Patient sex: M
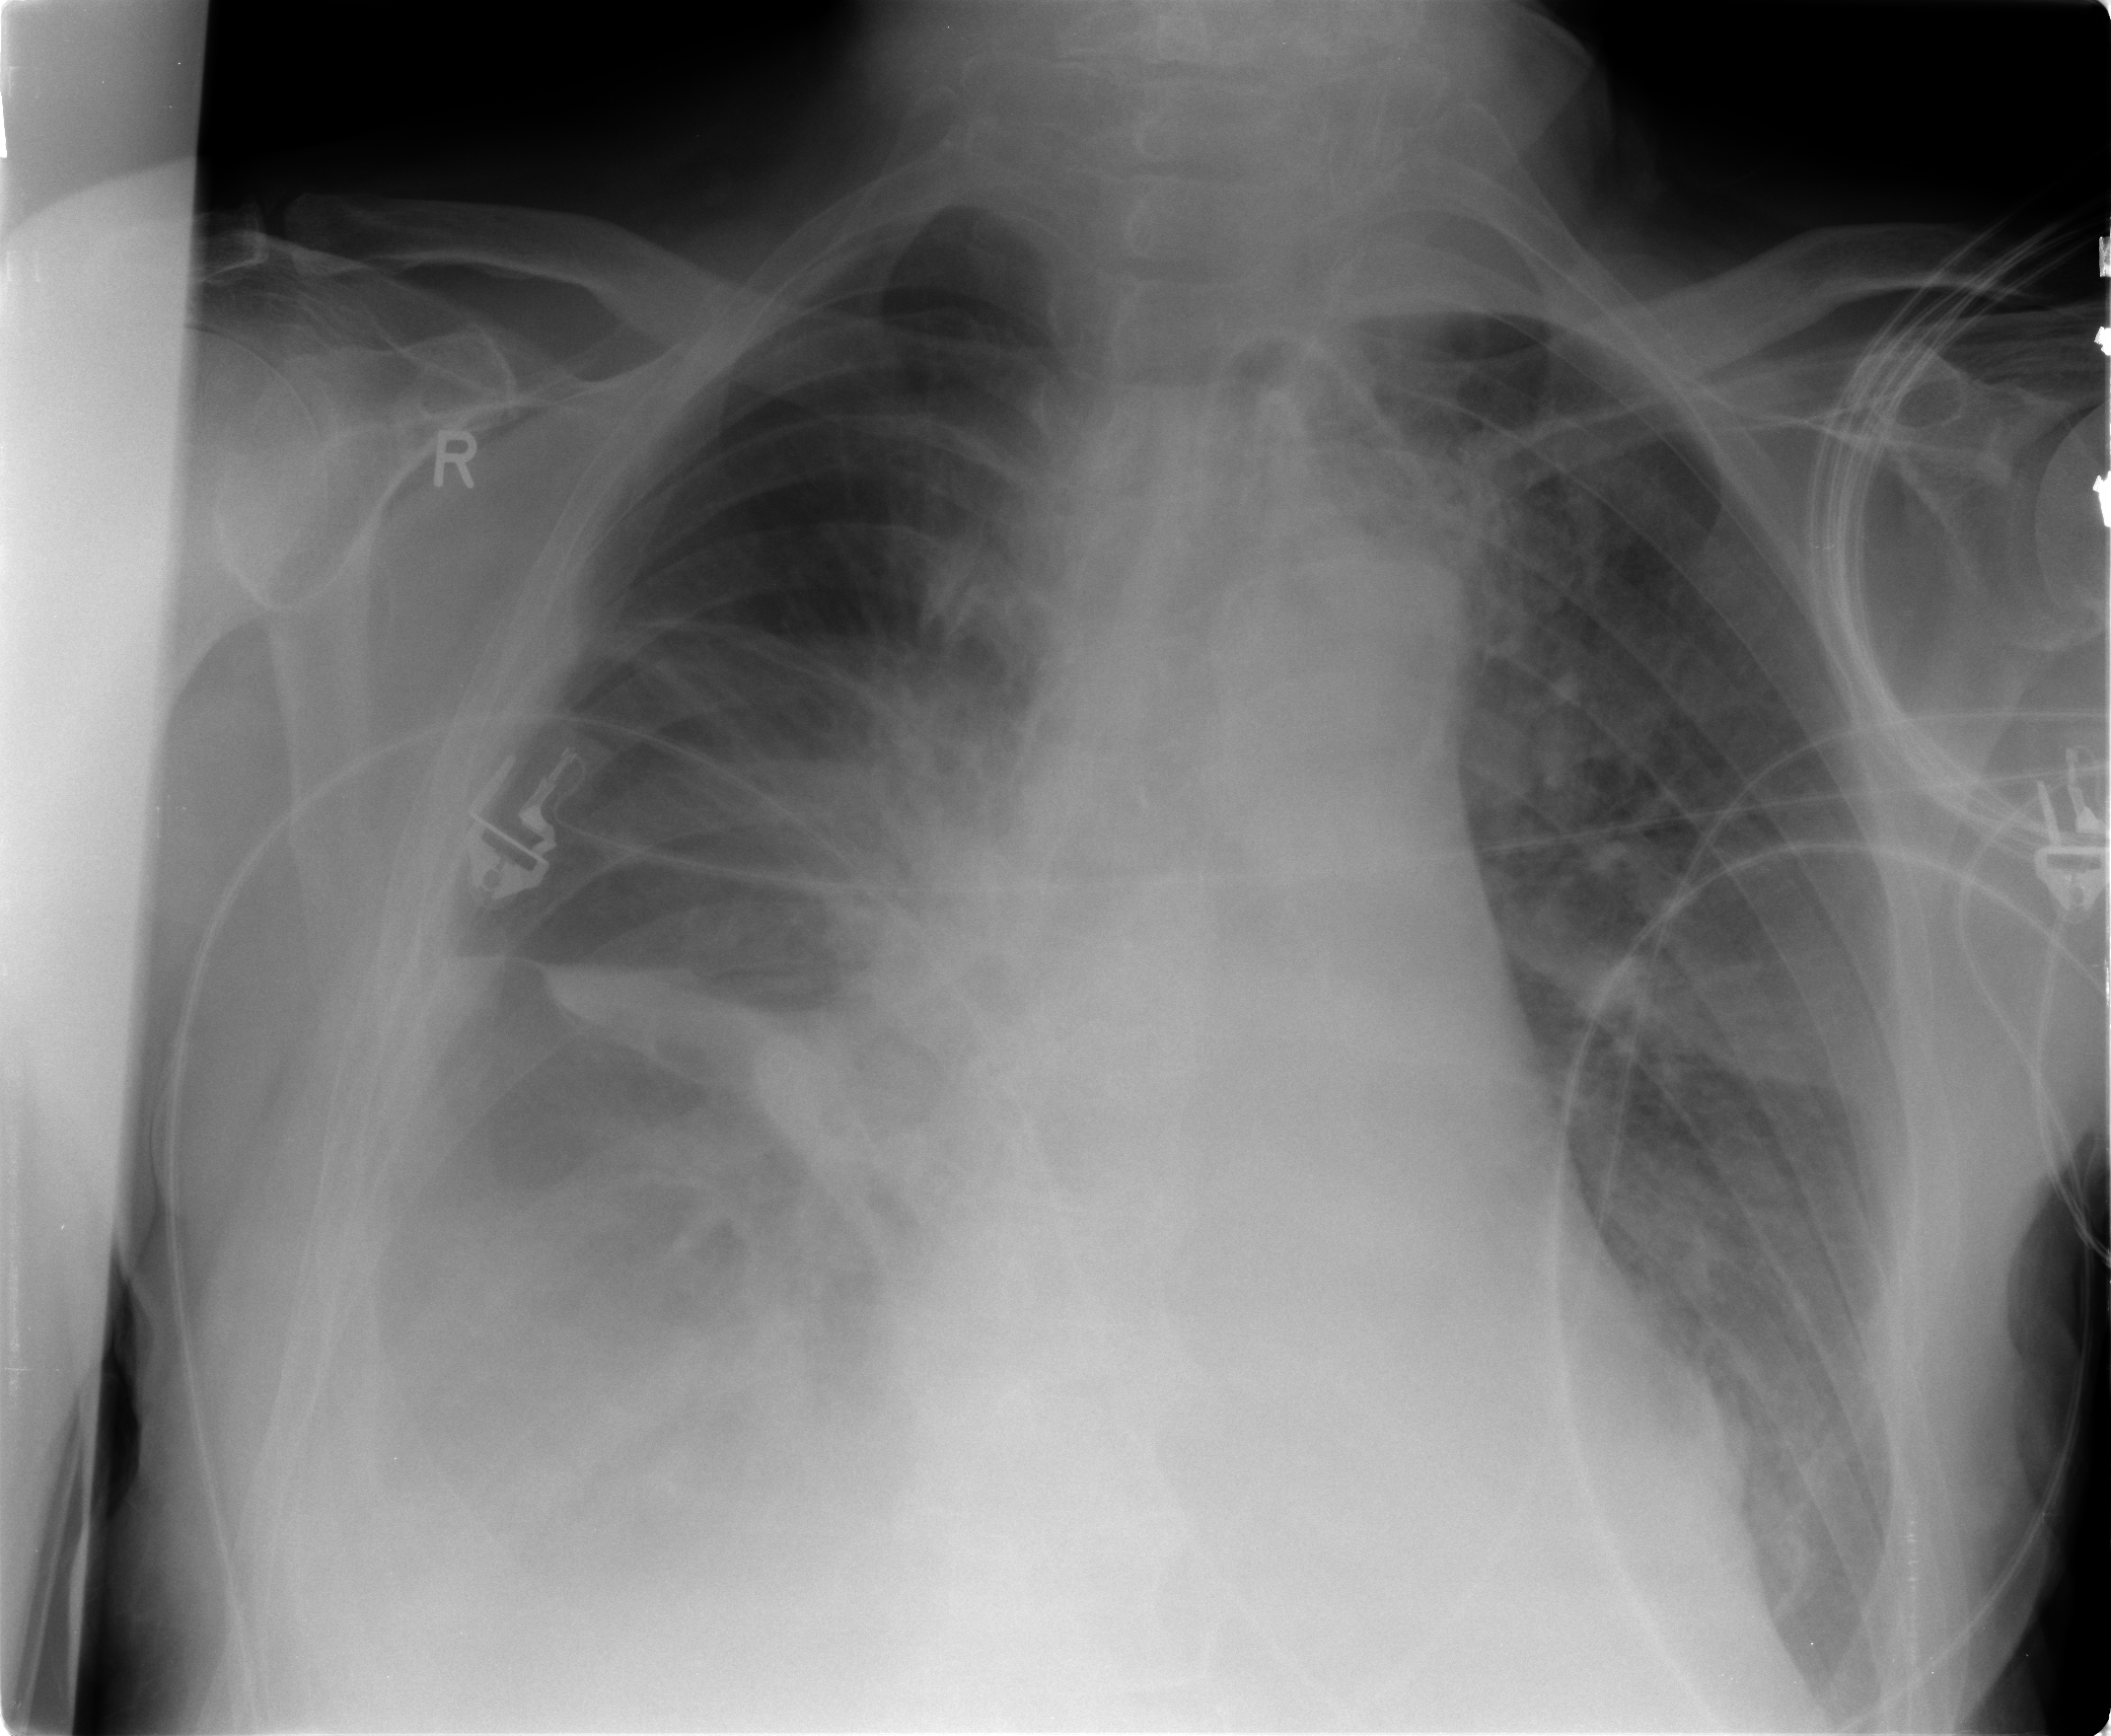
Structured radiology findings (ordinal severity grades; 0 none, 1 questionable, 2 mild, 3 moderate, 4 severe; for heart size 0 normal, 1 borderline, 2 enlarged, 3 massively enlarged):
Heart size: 0
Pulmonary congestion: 2
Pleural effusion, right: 3
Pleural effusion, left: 2
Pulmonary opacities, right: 3
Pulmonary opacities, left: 2
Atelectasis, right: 2
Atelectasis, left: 2